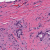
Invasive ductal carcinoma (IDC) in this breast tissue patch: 0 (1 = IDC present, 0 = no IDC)